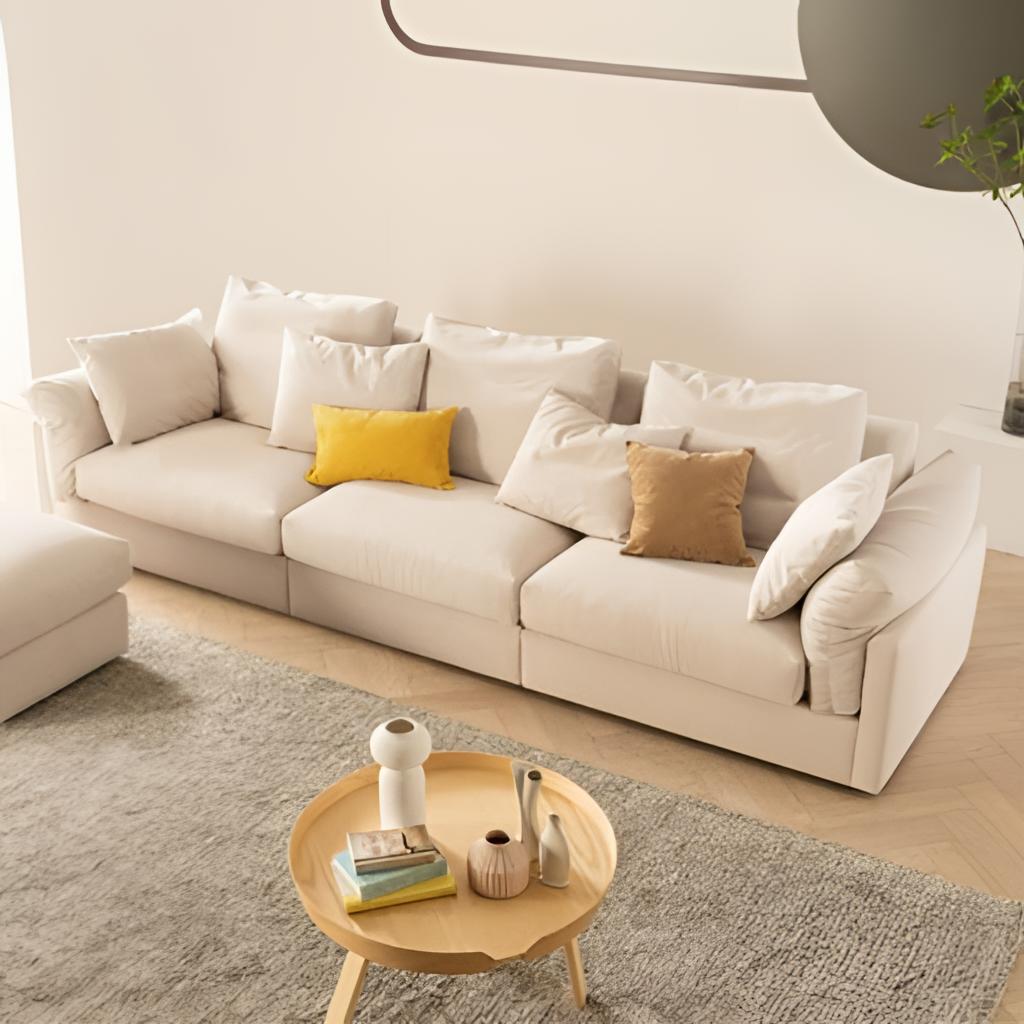
living room, fabric sofa, contemporary, wood flooring, with herringbone pattern, cream paint wallpaper, with solid pattern